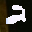
Label: 2